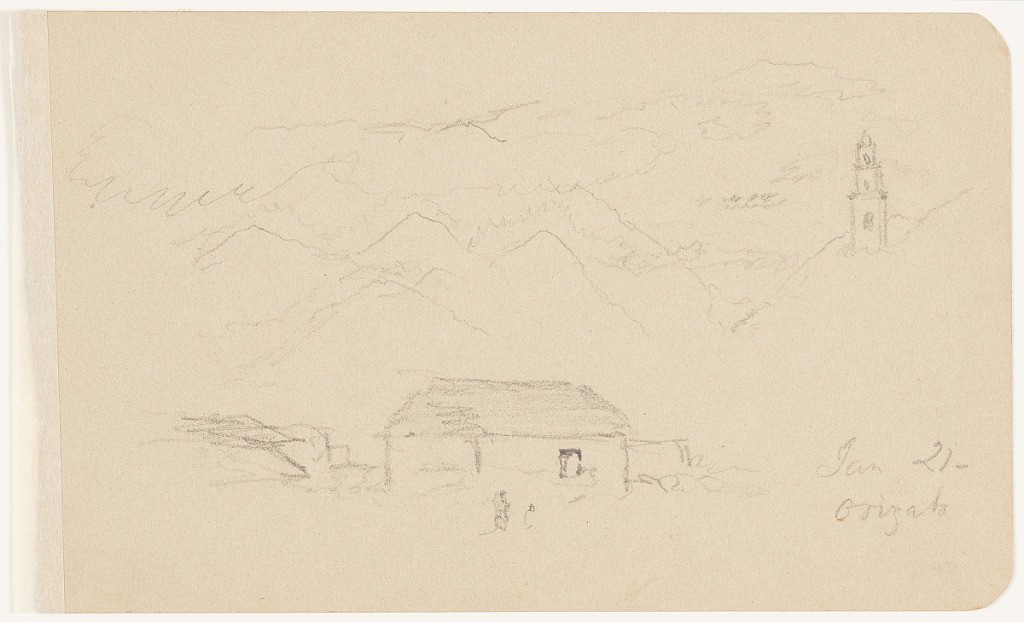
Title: House in Orizaba, Mexico
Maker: Frederic Edwin Church, American, 1826–1900
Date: January 21, 1893
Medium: Graphite on beige wove paper
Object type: drawing
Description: Architecture and landscape sketch showing a view of a house in Orizaba, Mexico and the mountains the surround the city. In the foreground at center, a small rectangular house is viewed obliquely as two possible figures are loosely sketched in front of it. Fragments of other buildings are included at left. In the middle distance at right, a tall, square belltower is situated on the summit of a nearby steep hill. In the background, the mountains surrounding Orizaba are blanketed in low clouds. The three peaks at center left are likely the mountains known as Tres Cruces.